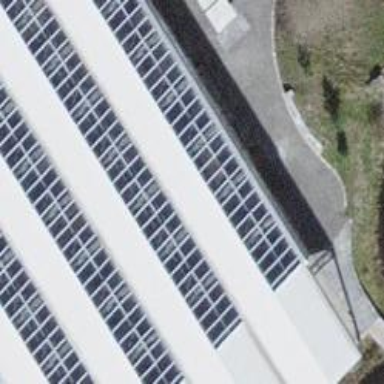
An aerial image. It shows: Solar power generator using photovoltaic panels.